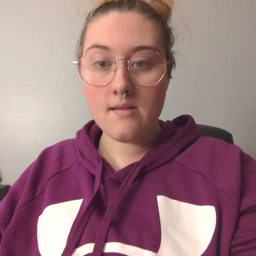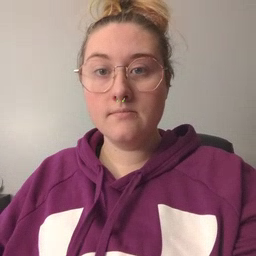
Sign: white